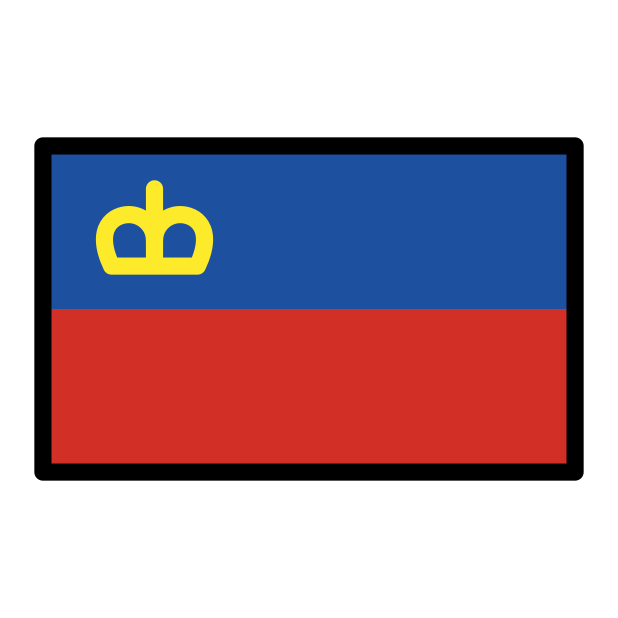
flag: Liechtenstein